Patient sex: F
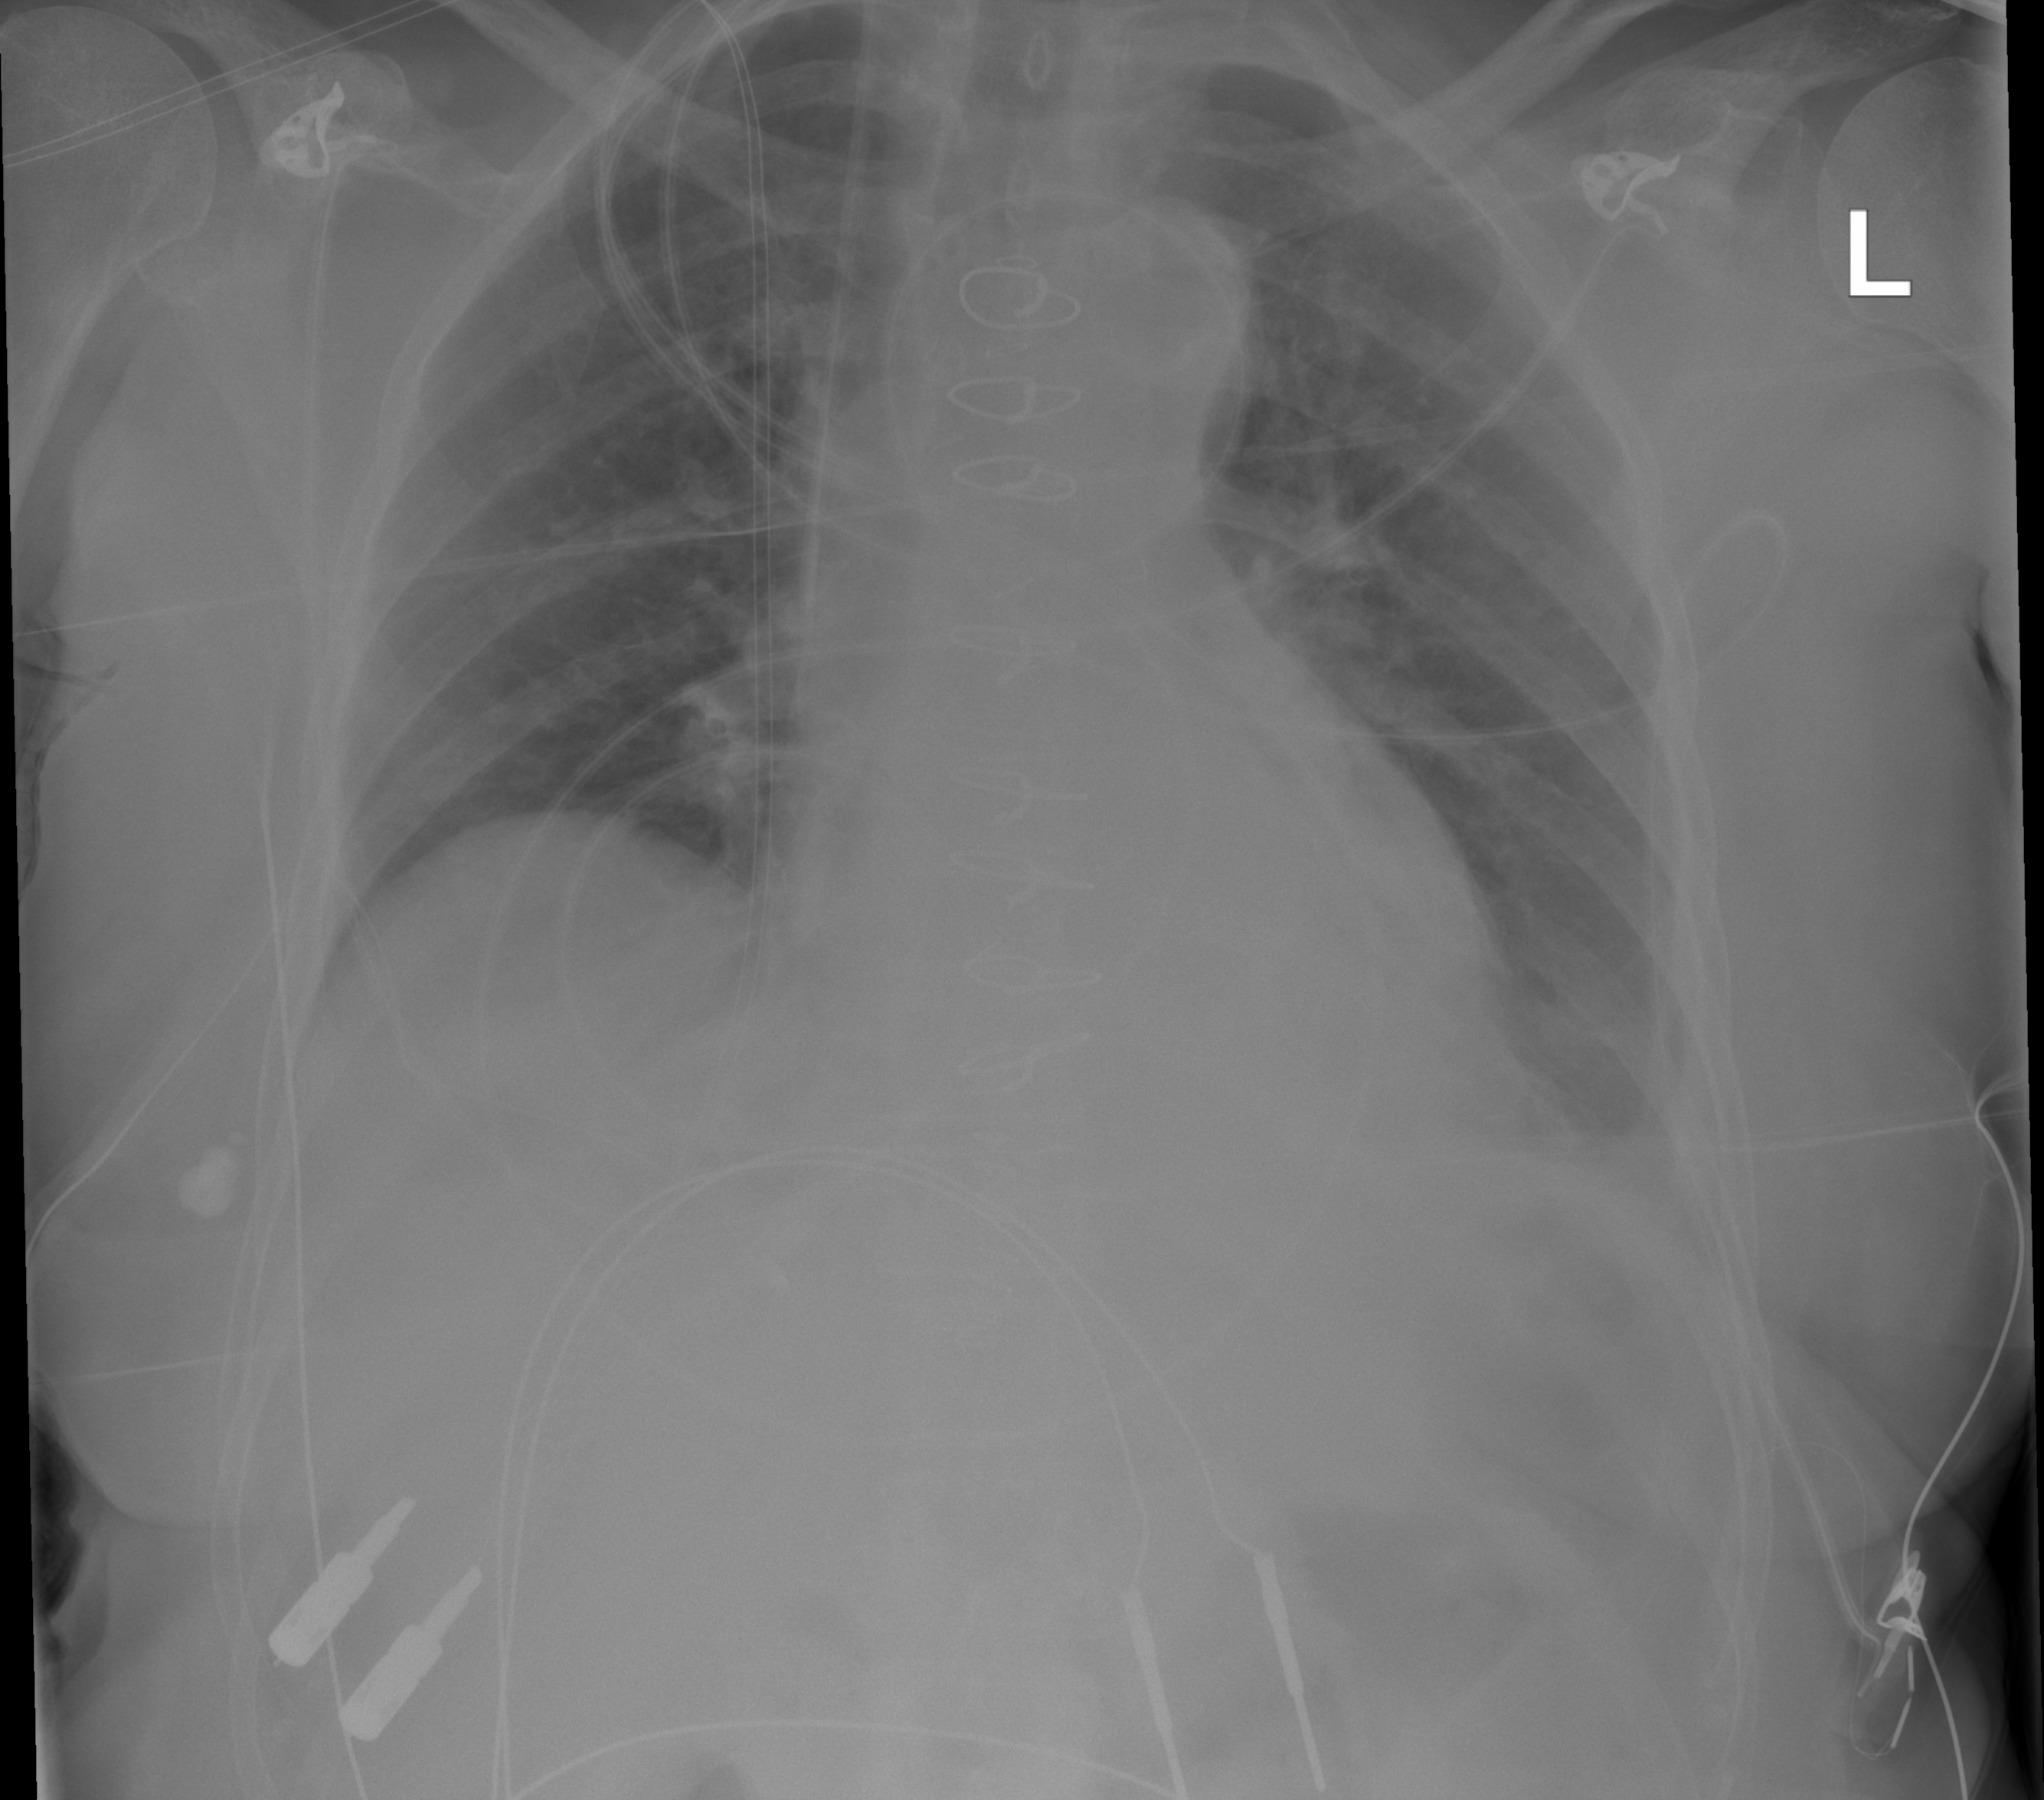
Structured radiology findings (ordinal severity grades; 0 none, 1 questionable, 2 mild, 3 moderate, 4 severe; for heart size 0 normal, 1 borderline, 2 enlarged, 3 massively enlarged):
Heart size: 0
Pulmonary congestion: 0
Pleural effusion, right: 0
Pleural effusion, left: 2
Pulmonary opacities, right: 0
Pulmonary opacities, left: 0
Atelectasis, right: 0
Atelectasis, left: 0